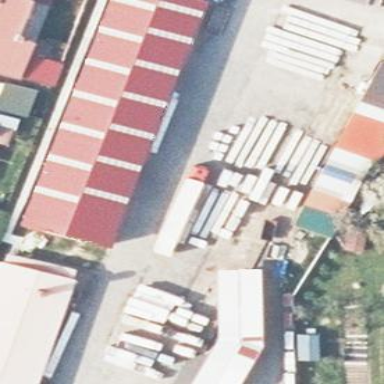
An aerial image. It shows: Industrial building.